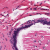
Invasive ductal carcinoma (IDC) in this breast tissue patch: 0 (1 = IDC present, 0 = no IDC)